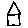
Label: house